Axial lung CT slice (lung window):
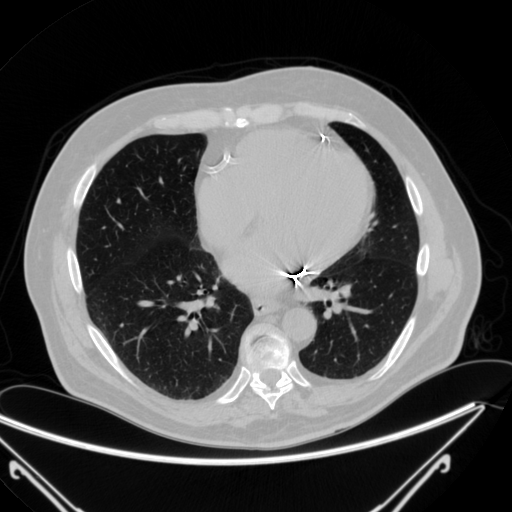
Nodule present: no